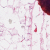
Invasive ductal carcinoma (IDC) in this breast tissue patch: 0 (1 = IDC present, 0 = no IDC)